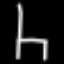
Label: chair